Interaction volume radius: 10 \u00c5
Interaction volume height: 20 \u00c5
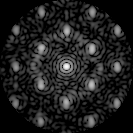
Disorder parameter: 0.4202